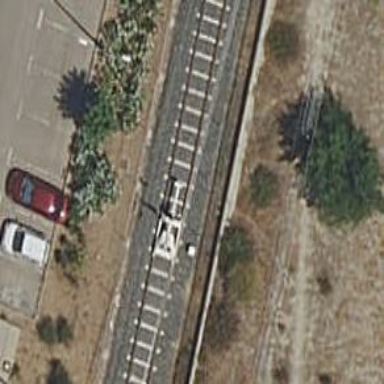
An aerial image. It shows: Railway buffer stop.